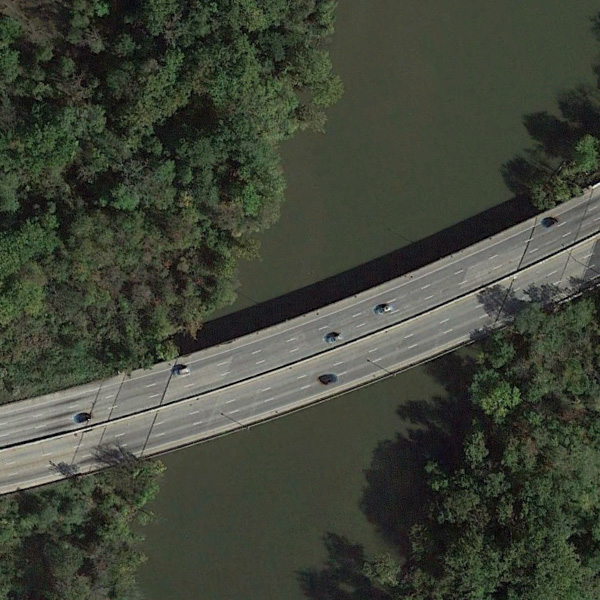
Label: Bridge